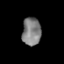
Tissue: prostate
Cell type: B cells
Senescence score: 0.3188
Nuclear area (px): 512
Mean DAPI intensity: 128.357